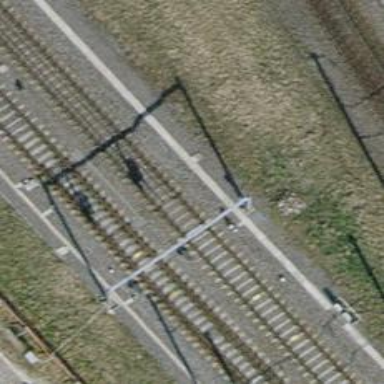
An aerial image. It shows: Railway signal.